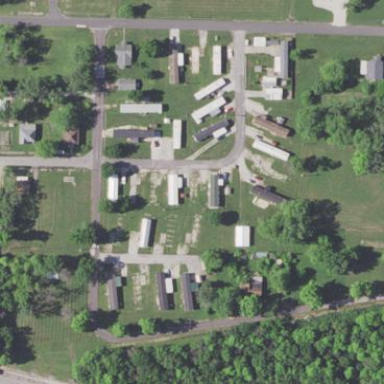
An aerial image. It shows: Residential area known as trailer park.